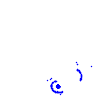
Particle: pion